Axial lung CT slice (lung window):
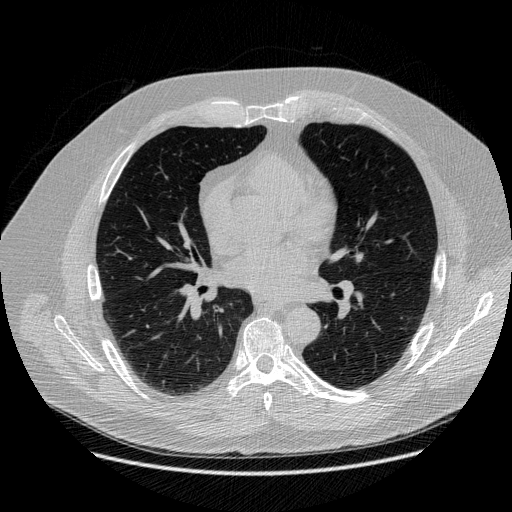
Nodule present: no